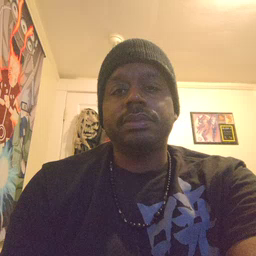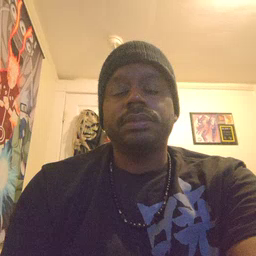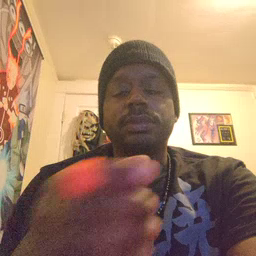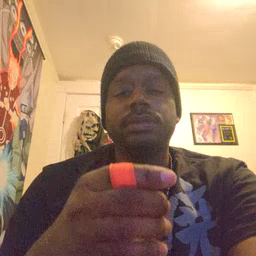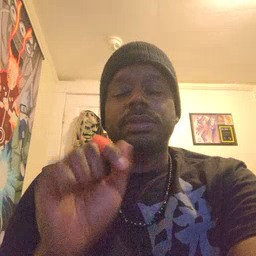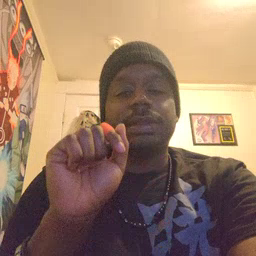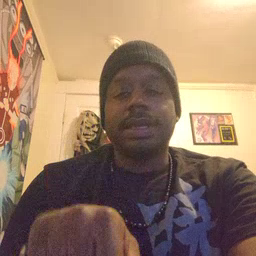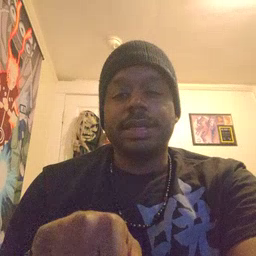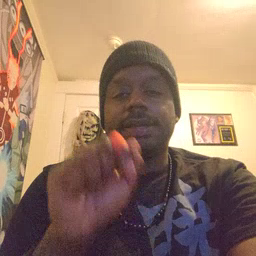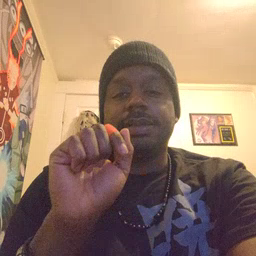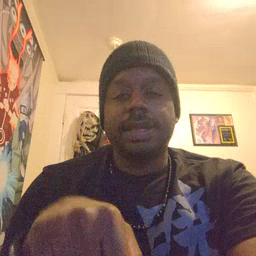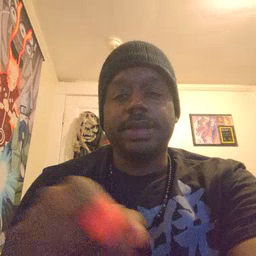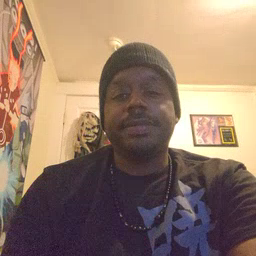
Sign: can